Current action and preconditions to check: path_clear

Your task: For each precondition in the list above, predict whether it will hold at this action.

Consider the current scene as observed from the mobile robot's camera, and analyze the predicted future states of all dynamic agents (e.g., people, animals, vehicles, or any moving entities) within the NEXT SECOND.

IMPORTANT: Only answer "very likely" if you are absolutely certain—based on strong, clear evidence—that a dynamic agent will violate the precondition in the predicted future state. Do NOT answer "very likely" for unlikely, ambiguous, or low-probability risks.

Ask yourself for each precondition: Is there a high probability, with clear and convincing evidence, that the predicted future states of any dynamic agent will interfere with the predicted future state of the currently executing action within the NEXT SECOND, causing that precondition to fail?

Assess the risk level based on these predictions. Use "likely" or "very likely" if motions create a clear risk of interference.

Use "neutral" or "improbable" if agents are nearby but their predicted paths are clearly diverging or non-conflicting.

Failure Risk Categories: "very improbable", "improbable", "neutral", "likely", "very likely"

Answer Format: Output ONLY the probability_of_failure value from these categories: "very improbable", "improbable", "neutral", "likely", "very likely"

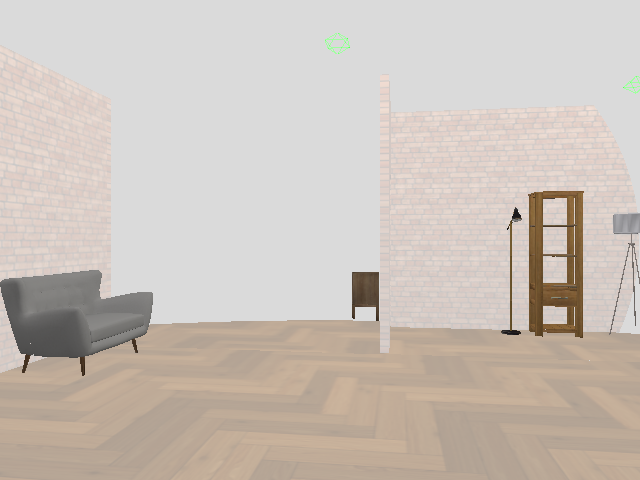

Answer: very improbable